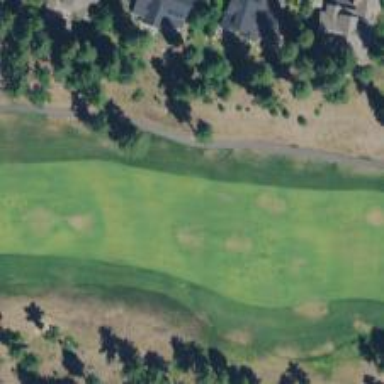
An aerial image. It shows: View of golf hole.